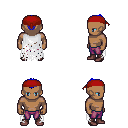
a pixel art fantasy rpg character, male body template, human, dark skin, white tattered cape, magenta pants, blue short mohawk hairstyle, red bandana, maroon shoes, four views (front, back, left, right), 2x2 character sprite sheet, small pixel art, hard edges, no anti-aliasing